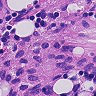
Metastatic tissue present: no